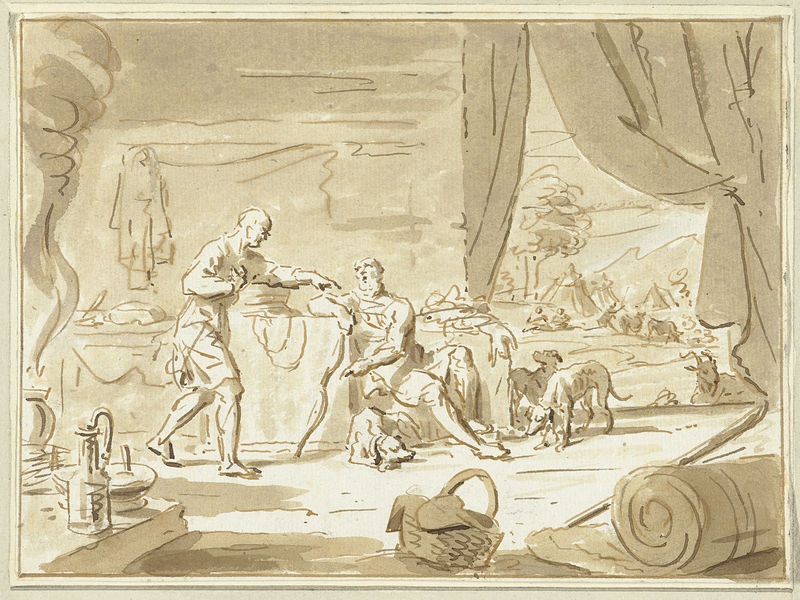
Titel: Ezau verkoopt zijn eerstgeboorterecht aan Jakob
Künstler: Cornelis van Noorde
Standort: Amsterdam
Institution: Rijksmuseum
Schlagwörter: baum, aquarell, landschaft, ocker, sitzen, braun, männer, skizze, tisch, zeichnung, hunde, beige, flasche, vorhang, krug, korb, zelt, zeichnug